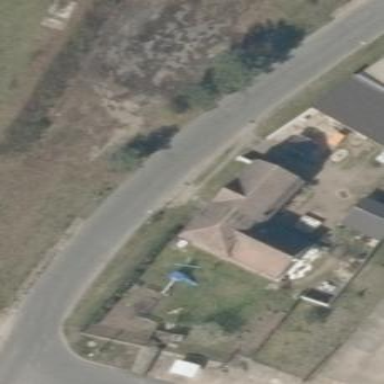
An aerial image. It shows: Simple house.